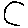
Label: car